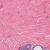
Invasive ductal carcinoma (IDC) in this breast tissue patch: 0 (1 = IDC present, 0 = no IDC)